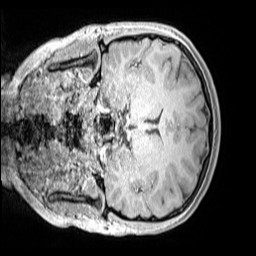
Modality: MP2RAGE
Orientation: coronal
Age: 13
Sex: female
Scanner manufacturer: siemens
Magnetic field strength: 3 T
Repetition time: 4 s
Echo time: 0.00299 s